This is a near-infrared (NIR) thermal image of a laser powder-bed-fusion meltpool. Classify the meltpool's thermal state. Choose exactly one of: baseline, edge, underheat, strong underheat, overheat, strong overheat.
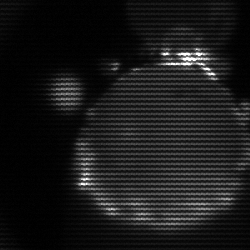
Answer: edge